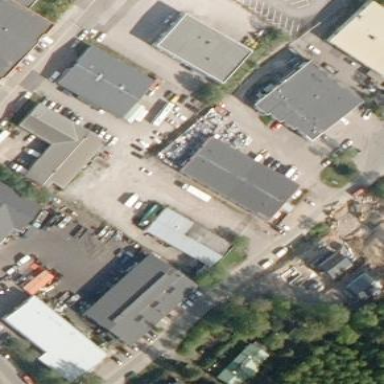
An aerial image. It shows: Industrial area.